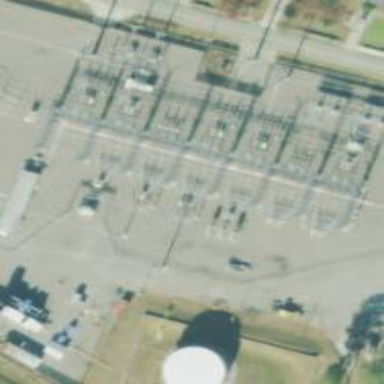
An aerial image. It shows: Switch for power supply.